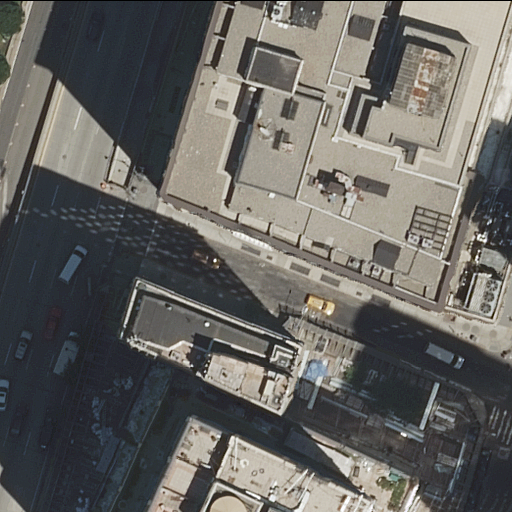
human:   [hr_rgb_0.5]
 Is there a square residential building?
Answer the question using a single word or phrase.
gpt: no

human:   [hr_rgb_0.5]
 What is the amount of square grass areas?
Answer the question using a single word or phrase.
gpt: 0

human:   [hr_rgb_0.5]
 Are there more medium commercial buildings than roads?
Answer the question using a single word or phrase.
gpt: no

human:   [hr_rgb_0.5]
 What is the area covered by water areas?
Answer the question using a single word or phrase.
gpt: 0m2

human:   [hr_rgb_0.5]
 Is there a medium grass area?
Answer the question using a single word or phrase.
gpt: no

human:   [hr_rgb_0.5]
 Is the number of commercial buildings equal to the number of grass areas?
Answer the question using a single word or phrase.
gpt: no

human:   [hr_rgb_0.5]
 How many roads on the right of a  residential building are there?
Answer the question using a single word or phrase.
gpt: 3

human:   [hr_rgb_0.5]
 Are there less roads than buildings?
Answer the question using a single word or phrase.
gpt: no

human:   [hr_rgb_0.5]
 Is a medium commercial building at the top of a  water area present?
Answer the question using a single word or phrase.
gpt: no

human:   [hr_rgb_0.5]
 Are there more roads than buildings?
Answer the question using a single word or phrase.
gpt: yes

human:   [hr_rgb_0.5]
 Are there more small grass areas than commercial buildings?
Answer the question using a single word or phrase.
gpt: yes

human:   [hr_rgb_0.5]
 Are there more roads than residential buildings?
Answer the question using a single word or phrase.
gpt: yes

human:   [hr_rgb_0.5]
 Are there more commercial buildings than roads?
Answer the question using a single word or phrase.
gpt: no

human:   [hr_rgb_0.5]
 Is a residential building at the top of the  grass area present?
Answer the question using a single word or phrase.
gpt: no

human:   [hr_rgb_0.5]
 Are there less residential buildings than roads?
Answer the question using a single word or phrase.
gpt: yes

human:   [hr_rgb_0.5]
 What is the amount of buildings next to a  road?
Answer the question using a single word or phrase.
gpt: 3

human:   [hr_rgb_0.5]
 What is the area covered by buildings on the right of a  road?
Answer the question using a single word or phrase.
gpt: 1695m2

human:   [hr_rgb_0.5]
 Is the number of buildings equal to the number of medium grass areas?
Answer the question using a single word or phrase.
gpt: no

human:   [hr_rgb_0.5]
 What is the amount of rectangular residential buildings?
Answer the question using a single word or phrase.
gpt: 2

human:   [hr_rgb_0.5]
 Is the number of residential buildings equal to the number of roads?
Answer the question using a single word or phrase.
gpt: no

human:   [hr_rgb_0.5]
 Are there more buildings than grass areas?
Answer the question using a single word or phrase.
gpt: yes

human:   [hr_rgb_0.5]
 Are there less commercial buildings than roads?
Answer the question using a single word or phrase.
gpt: yes

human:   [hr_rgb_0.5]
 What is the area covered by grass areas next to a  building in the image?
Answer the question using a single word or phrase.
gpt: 57m2

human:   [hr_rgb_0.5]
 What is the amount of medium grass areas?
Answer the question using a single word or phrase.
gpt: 0

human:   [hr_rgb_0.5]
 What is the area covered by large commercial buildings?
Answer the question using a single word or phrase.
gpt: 0m2

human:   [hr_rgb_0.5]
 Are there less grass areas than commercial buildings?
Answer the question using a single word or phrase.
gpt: no

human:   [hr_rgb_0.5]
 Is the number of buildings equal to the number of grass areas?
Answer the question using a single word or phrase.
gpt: no

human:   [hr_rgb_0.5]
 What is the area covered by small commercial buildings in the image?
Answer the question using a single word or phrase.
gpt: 0m2

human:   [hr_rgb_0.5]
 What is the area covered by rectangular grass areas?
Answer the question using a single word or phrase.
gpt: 57m2

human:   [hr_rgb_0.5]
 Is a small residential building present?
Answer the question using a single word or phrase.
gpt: no

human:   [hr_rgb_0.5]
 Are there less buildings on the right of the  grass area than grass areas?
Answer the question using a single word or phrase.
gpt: no

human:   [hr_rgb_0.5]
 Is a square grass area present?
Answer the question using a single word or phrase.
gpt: no

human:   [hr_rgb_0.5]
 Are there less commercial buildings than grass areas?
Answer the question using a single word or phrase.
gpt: yes

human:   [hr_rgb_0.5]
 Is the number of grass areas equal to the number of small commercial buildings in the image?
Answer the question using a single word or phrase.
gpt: no

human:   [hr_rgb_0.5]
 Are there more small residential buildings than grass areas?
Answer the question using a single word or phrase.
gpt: no

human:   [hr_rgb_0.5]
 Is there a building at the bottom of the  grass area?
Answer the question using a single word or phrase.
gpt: yes